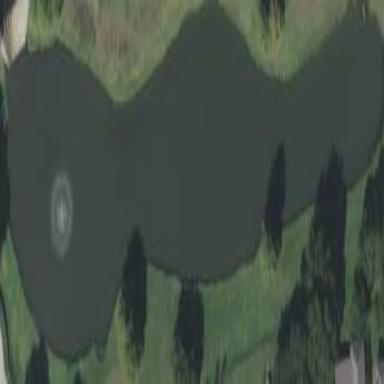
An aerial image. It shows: Serene pond surrounded by nature.